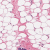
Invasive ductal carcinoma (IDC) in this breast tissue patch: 1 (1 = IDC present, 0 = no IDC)